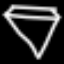
Label: diamond